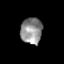
Tissue: skin
Cell type: Epithelial cells
Senescence score: 0.2135
Nuclear area (px): 556
Mean DAPI intensity: 141.671